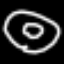
Label: donut